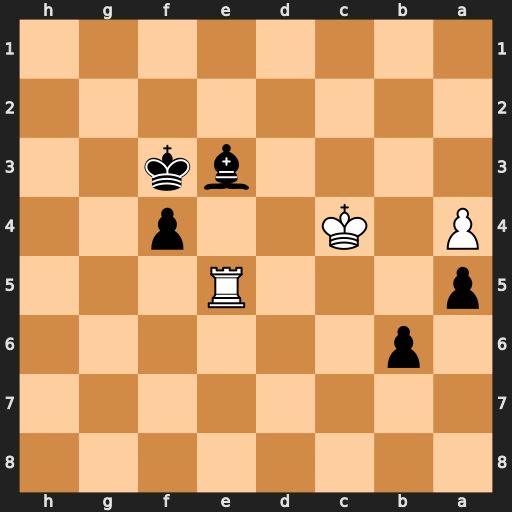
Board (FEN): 8/8/1p6/p3R3/P1K2p2/4bk2/8/8
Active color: b
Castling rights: -
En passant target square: -
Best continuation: Ke2 Kd5 f3